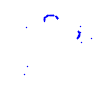
Particle: proton